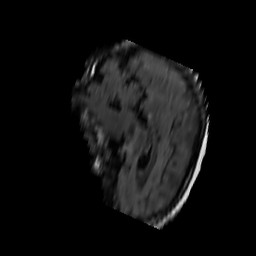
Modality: FLAIR
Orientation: sagittal
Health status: ill
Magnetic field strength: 3 T